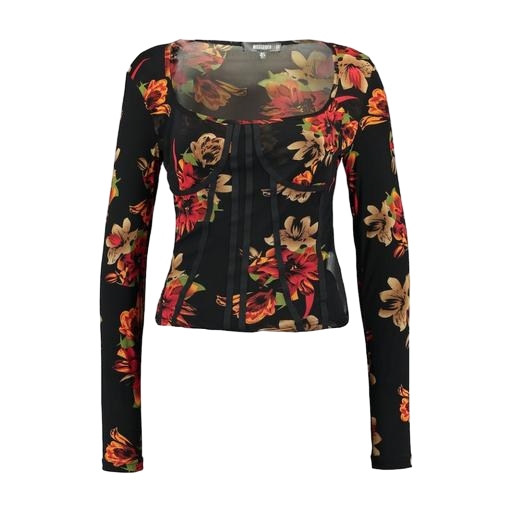
black floral print crop long-sleeve tee, black floral-print top, multicolor nly floral print shirt, white background